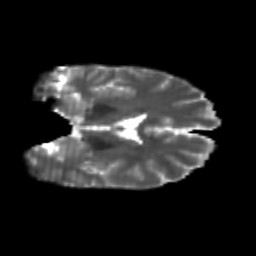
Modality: T2w
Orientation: coronal
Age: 22
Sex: female
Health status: healthy
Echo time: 0.074 s